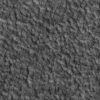
Atmospheric dust classification: not_dusty